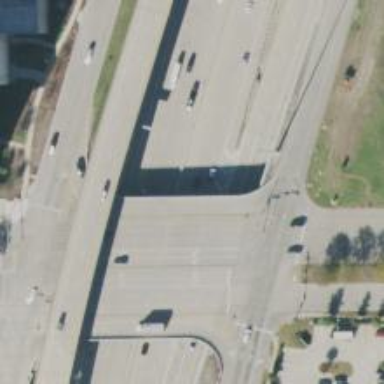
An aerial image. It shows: Secondary link road with bridge.